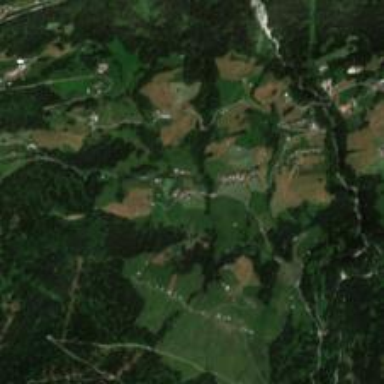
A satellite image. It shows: Small hamlet.